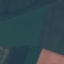
Land use / land cover: AnnualCrop